Часть A. Заряженная пластина в конденсаторе. Посередине между одинаковыми незаряженными металлическими обкладками плоского конденсатора с площадью $S$ и расстоянием между ними $d\ll{\sqrt{S}}$ находится такая же по форме диэлектрическая пластина массы $m$, заряженная равномерно по поверхности зарядом $q>0$. Обкладки конденсатора подключили к источнику постоянного напряжения $\mathcal{E}$ с нулевым внутренним сопротивлением. Затем пластину отпускают. При движении пластины обкладки конденсатора остаются неподвижными. Обозначим за $x$ отклонение пластины от начального положения, за $q_1$ — заряд левой обкладки, а за $q_2$ — заряд правой обкладки.
Выразите заряды обкладок конденсатора $q_1(x)$ и $q_2(x)$ через $\mathcal{E}$, $S$, $d$, $q$, $x$ и физические постоянные.
Выразите силу электростатического взаимодействия $F(x)$ пластины с обкладками через $\mathcal{E}$, $S$, $d$, $q$, $x$ и физические постоянные. Можно показать, что зависимость смещения пластины $x(t)$ от времени имеет следующий вид $$x(t)=Ae^{at}+Be^{-at}+C, $$ где $a$ зависит только от $\mathcal{E}$, $S$, $d$, $q$ и $m$, а $A$, $B$ и $C$ определяются начальными условиями.
Выразите $a$, $A$, $B$ и $C$ через $\mathcal{E}$, $S$, $d$, $q$, $m$ и физические постоянные.
Часть B. Конденсатор с диэлектриком Плоский конденсатор с площадью обкладок $S$ и расстоянием между ними $d\ll{\sqrt{S}}$ заполнен диэлектриком с диэлектрической проницаемостью $\varepsilon$ и удельным сопротивлением $\rho$. Диэлектрик и обкладки имеют хороший электрический контакт. Пусть разность потенциалов между обкладками конденсатора равна $V$.
Выразите скорость пластины $v^*$ в момент удара об обкладку конденсатора через $\mathcal{E}$, $S$, $d$, $q$, $m$ и физические постоянные.
Найдите заряды $q$ на металлических обкладках конденсатора. Ответ выразите через $V$, $S$, $d$, $\varepsilon$ и физические постоянные.
Найдите силу тока $I$, протекающего через диэлектрик. Ответ выразите через $V$, $S$, $d$, $\rho$ и физические постоянные. Из двух предыдущих пунктов следует, что схема такого конденсатора в электрической цепи эквивалентна некоторому соединению резистора с сопротивлением $R$ и конденсатора с емкостью $C$.
Найдите $R$ и $C$, а также укажите вид соединения данных элементов (последовательно или параллельно). Теперь сложный конденсатор подключается к источнику постоянного напряжения $\mathcal{E}$, имеющему внутреннее сопротивление $r$. В начальный момент времени конденсатор не заряжен.
Часть C. Конденсатор с двумя диэлектриками Плоский конденсатор с расстоянием между обкладками $d$ заполнен двумя диэлектриками. Один — с диэлектрической проницаемостью $\varepsilon_1$, удельным сопротивлением $\rho_1$ и площадью контакта с обкладками $S_1$, а другой — с диэлектрической проницаемостью $\varepsilon_2$, удельным сопротивлением $\rho_2$ и площадью контакта с обкладками $S_2$. Оба диэлектрика имеют хороший электрический контакт с обкладками конденсатора.
Найдите зависимость от времени силы тока $I(t)$, протекающего через источник. Ответ выразите через $\mathcal{E}$, $r$, $R$, $C$ и $t$.
Найдите эквивалентную ёмкость $C_0$ данного конденсатора. Ответ выразите через $S_1$, $S_2$, $\varepsilon_1$, $\varepsilon_2$, $d$ и физические постоянные.
Найдите эквивалентное сопротивление $R_0$ данного конденсатора. Ответ выразите через $S_1$, $S_2$, $\rho_1$, $\rho_2$ и $d$. Данный конденсатор последовательно с конденсатором ёмкости $C$ подключают к источнику постоянного напряжения $\mathcal{E}$, имеющему нулевое внутреннее сопротивление. Пока ключ был разомкнут, конденсаторы были не заряжены. Напряжение на сложном конденсаторе измеряется идеальным вольтметром $V$.
Найдите заряд $q_C(0)$ на конденсаторе ёмкости $C$ сразу после замыкания ключа. Ответ выразите через $\mathcal{E}$, $C$ и $C_0$.
Найдите зависимость показаний вольтметра $V(t)$ от времени $t$ после замыкания ключа. Ответ выразите через $\mathcal{E}$, $C$, $C_0$, $R_0$ и $t$.
Какое количество теплоты $Q_{R_0}$ выделится на сопротивлении $R_0$? Ответ выразите через $\mathcal{E}$, $C$ и $C_0$. $\textit{Примечание}$ : $$\int\frac{dx}{ax+b}=\frac{1}{a}\ln\left(ax+b\right)+C $$ $$\int e^{ax}dx=\frac{e^{ax}}{a}+C $$
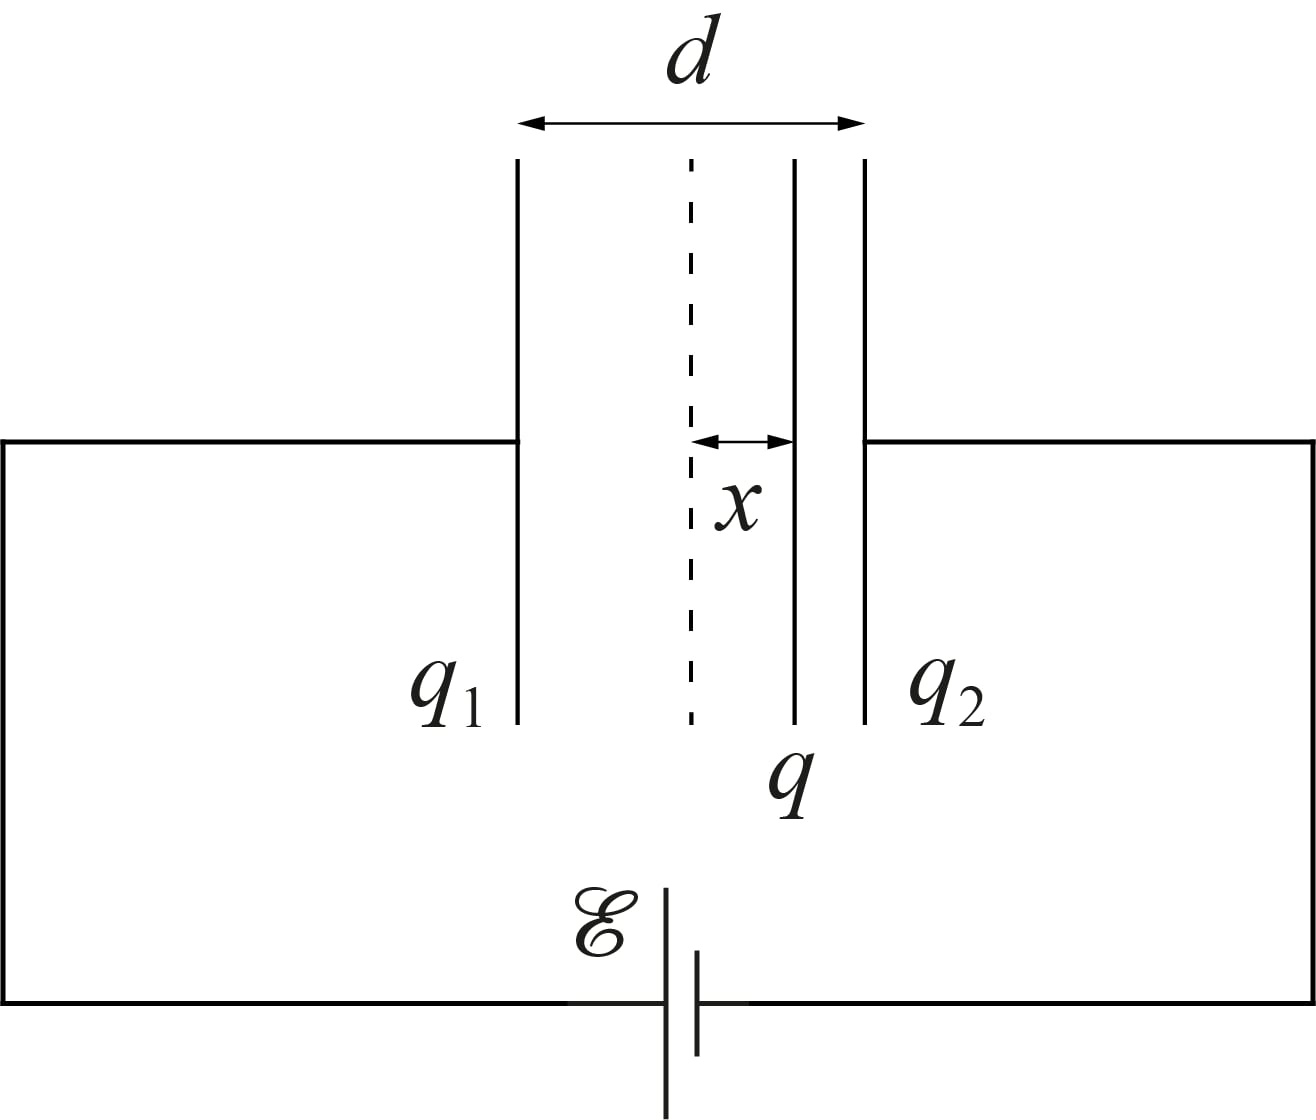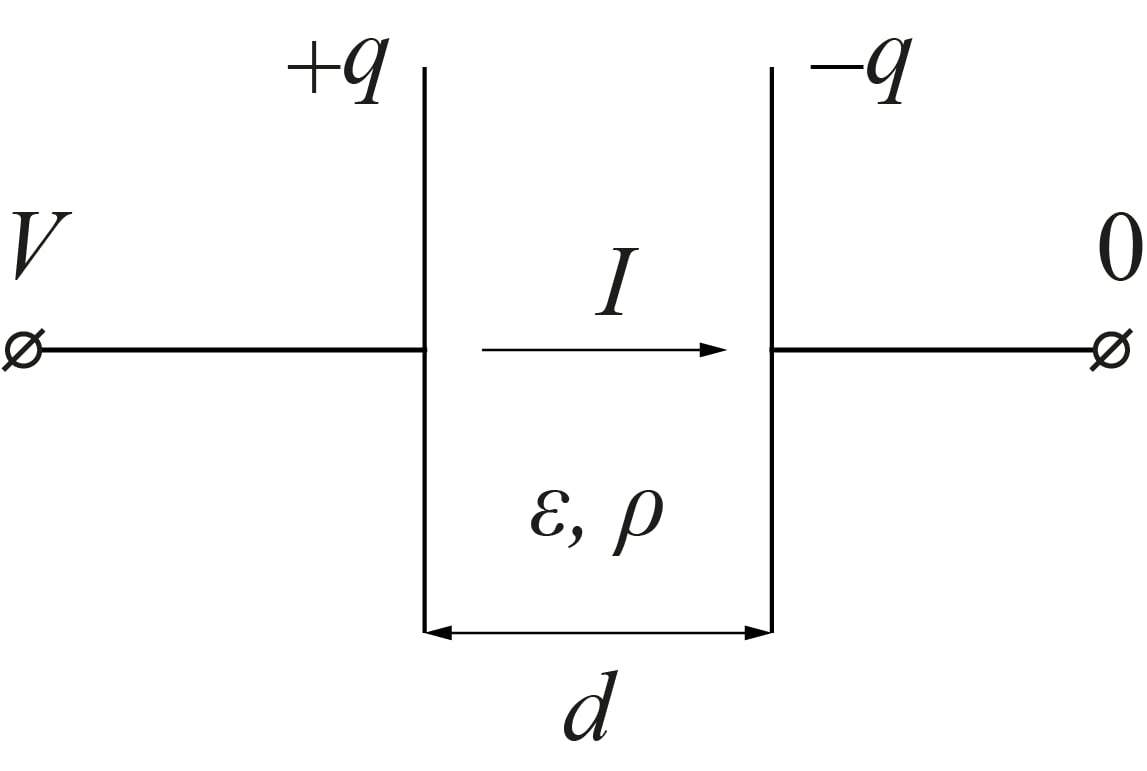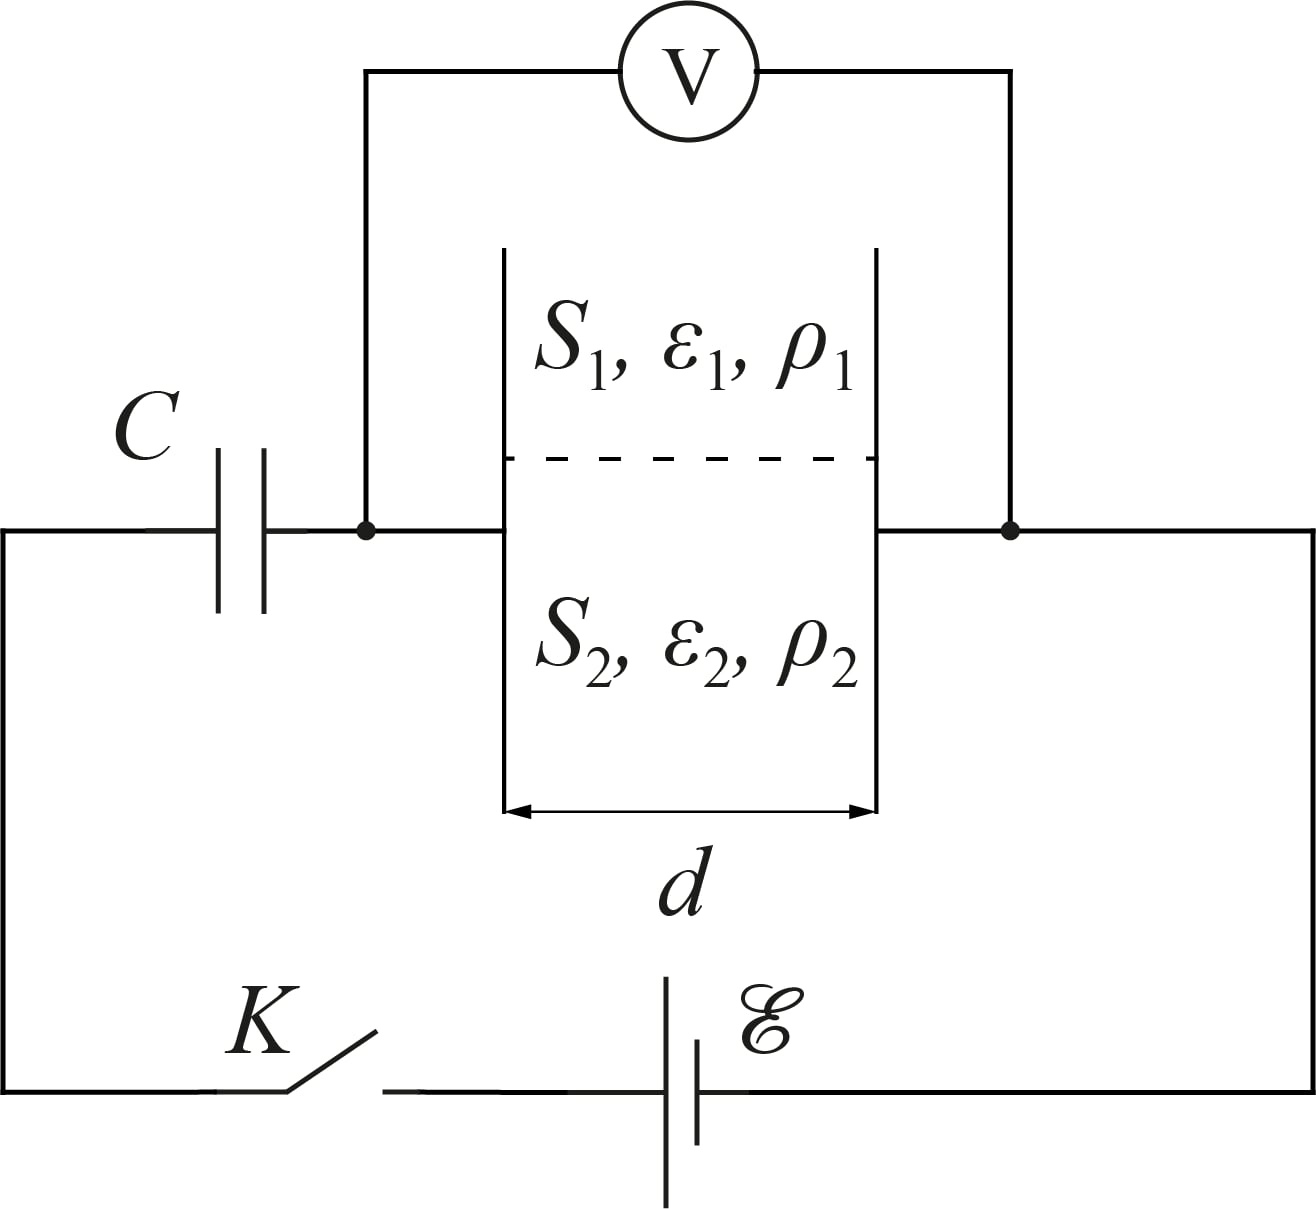
Выразите заряды обкладок конденсатора $q_1(x)$ и $q_2(x)$ через $\mathcal{E}$, $S$, $d$, $q$, $x$ и физические постоянные.
Решение: Рассмотрим смещение пластины на величину $x$ от центра. Найдём разность потенциалов на обкладках $1$ и $2$ в поле пластины. $$\varphi_{1q}-\varphi_{2q}=-2E_qx=-\frac{qx}{S\epsilon_0} $$ С другой стороны, поскольку конденсатор изначально не заряжен, разность потенциалов в поле конденсатора $$\varphi_{1C}-\varphi_{2C}=\frac{q_1d}{S\epsilon_0} $$ Суммарно $$\varphi_1-\varphi_2=\mathcal{E}=\frac{q_1d-qx}{S\epsilon_0} $$ откуда $$q_1=-q_2=\frac{qx}{d}+\frac{\epsilon_0\mathcal{E}S}{d} $$

Выразите силу электростатического взаимодействия $F(x)$ пластины с обкладками через $\mathcal{E}$, $S$, $d$, $q$, $x$ и физические постоянные.
Решение: $$F_x(x)=\frac{q_1q}{S\epsilon_0}=\frac{q^2x}{S\epsilon_0d}+\frac{\mathcal{E}q}{d} $$

Выразите $a$, $A$, $B$ и $C$ через $\mathcal{E}$, $S$, $d$, $q$, $m$ и физические постоянные.
Решение: Уравнение движения можно записать в виде $$\frac{mS\epsilon_0d}{q^2}\frac{d^2x}{dt^2}=x+\frac{\mathcal{E}S\epsilon_0}{q} $$ Подставляя полученный вид зависимости $x(t)$, сразу находим $$a=\frac{q}{\sqrt{mS\epsilon_0d}} $$ $$C=-\frac{\mathcal{E}S\epsilon_0}{q} $$ Далее учтём, что $x=0,\frac{dx}{dt}$в момент времени $t=0$ $$x=A+B+C=0 $$ $$\frac{dx}{dt}=a\left(A-B\right)=0 $$ откуда $$A=B=-\frac{C}{2} $$ и окончательно $$A=B=\frac{\mathcal{E}S\epsilon_0}{2q} $$

Выразите скорость пластины $v^*$ в момент удара об обкладку конденсатора через $\mathcal{E}$, $S$, $d$, $q$, $m$ и физические постоянные.
Решение: Можно воспользоваться результатом пункта $A3$, а также законом сохранения энергии $$\frac{mv^2}{2}=\int\limits_0^{\frac{d}{2}}F_x(x)dx=\frac{\mathcal{E}q}{2}+\frac{q^2d}{8S\epsilon_0} $$ откуда $$v=\sqrt{\frac{\mathcal{E}q}{m}+\frac{q^2d}{4S\epsilon_0m}} $$

Найдите заряды $q$ на металлических обкладках конденсатора. Ответ выразите через $V$, $S$, $d$, $\varepsilon$ и физические постоянные.
Решение: Под воздействием зарядов на металлических обкладках, электрическое поле внутри диэлектрика уменьшается в $\varepsilon$ раз, откуда $$\frac{V}{d}=\frac{q}{S\epsilon_0\varepsilon} $$ откуда $$q=\frac{\varepsilon\epsilon_0SV}{d} $$

Найдите силу тока $I$, протекающего через диэлектрик. Ответ выразите через $V$, $S$, $d$, $\rho$ и физические постоянные.
Решение: Из закона Ома в дифференциальной форме $$\vec{j}=\frac{\vec{E}}{\rho} $$ Откуда $$\frac{I}{S}=\frac{V}{\rho{d}} $$ Или $$I=\frac{VS}{\rho{d}} $$

Найдите $R$ и $C$, а также укажите вид соединения данных элементов (последовательно или параллельно).
Решение: $$R=\frac{\rho{d}}{S} $$ $$C=\frac{\varepsilon\epsilon_0S}{d} $$ Полученное выражение для силы тока говорит о том, что не все заряды, текущие по подводящим проводам остаются на обкладках конденсатора, а часть из них протекает в объёме диэлектрика. Это говорит о том, что эквивалетная схема представляет собой параллельные резистор $R$ и конденсатор $C$.

Найдите зависимость от времени силы тока $I(t)$, протекающего через источник. Ответ выразите через $\mathcal{E}$, $r$, $R$, $C$ и $t$.
Решение: Выражение для силы тока, текущего через источник. следующее $$I(t)=\frac{\mathcal{E}}{r}-\frac{q_C(t)}{rC} $$ Найдём $q_C(t)$. Из первого закона Кирхгофа $$I=I_R+I_C=\frac{q_C}{RC}+I_C $$ откуда $$I_C=\frac{\mathcal{E}}{r}-\frac{q_C(t)(R+r)}{rRC} $$ $$\frac{(R+r)}{rRc}dt=\frac{dq_C}{\frac{C\mathcal{E}R}{R+r}-q_C} $$ Интегрируя $$\frac{(R+r)}{rRc}t=\int\limits_0^{q_C}\frac{dq_C}{\frac{C\mathcal{E}R}{R+r}-q_C}=-\ln\left(1-\frac{q_C(R+r)}{C\mathcal{E}R}\right) $$ или $$q_C(t)=\frac{C\mathcal{E}R}{R+r}\left(1-e^{-\frac{(R+r)}{rRC}t}\right) $$ и окончательно $$I(t)=\frac{\mathcal{E}}{R+r}+\frac{\mathcal{E}R}{r(R+r)}e^{-\frac{(R+r)}{rRC}t} $$

Найдите эквивалентную ёмкость $C_0$ данного конденсатора. Ответ выразите через $S_1$, $S_2$, $\varepsilon_1$, $\varepsilon_2$, $d$ и физические постоянные.
Решение: Данную систему можно представить как два параллельно соединённых сложных конденсатора, что говорит о том, что эквивалентные сопротивление и ёмкость могут быть вычислены по формулам параллельного соединения. Отсюда $$C_0=C_1+C_2=\frac{\varepsilon_1\epsilon_0S_1}{d}+\frac{\varepsilon_2\epsilon_0S_2}{d} $$

Найдите эквивалентное сопротивление $R_0$ данного конденсатора. Ответ выразите через $S_1$, $S_2$, $\rho_1$, $\rho_2$ и $d$.
Решение: $$R_0=\frac{R_1R_2}{R_1+R_2}=\frac{\rho_1\rho_2d}{\rho_1S_2+\rho_2S_1} $$

Найдите заряд $q_C(0)$ на конденсаторе ёмкости $C$ сразу после замыкания ключа. Ответ выразите через $\mathcal{E}$, $C$ и $C_0$.
Решение: После замыкания ключа заряд практически мгновенно перераспределяется между обкладками конденсаторов $C$ и $C_0$. Отсюда $$q_C=q_{C_0} $$ а также $$\mathcal{E}=\frac{q_C}{C}+\frac{q_{C_0}}{C_0} $$ и окончательно $$q_C=\frac{\mathcal{E}CC_0}{C+C_0} $$

Найдите зависимость показаний вольтметра $V(t)$ от времени $t$ после замыкания ключа. Ответ выразите через $\mathcal{E}$, $C$, $C_0$, $R_0$ и $t$.
Решение: Выражение для падения напряжения на источнике следующее $$\mathcal{E}=\frac{q_C}{C}+\frac{q_{C_0}}{C_0} $$ Пусть $q_{R_0}$ - заряд, протёкший через резистор. Тогда $$\mathcal{E}=\frac{q_{R_0}}{C}+q_{C_0}\left(\frac{1}{C}+\frac{1}{C_0}\right) $$ С другой стороны $$\frac{q_{C_0}}{C_0}=I_{R_0}R_0 $$ откуда $$\mathcal{E}=\frac{q_{R_0}}{C}+I_{R_0}R_0\left(1+\frac{C_0}{C}\right) $$ Отсюда $$\frac{dt}{R_0(C+C_0)}=\frac{dq_{R_0}}{C\mathcal{E}-q_{R_0}} $$ Учитывая, что $q_{R_0}(0)=0$ $$\frac{t}{R_0(C+C_0)}=\int\limits_0^{q_{R_0}}\frac{dq_{R_0}}{C\mathcal{E}-q_{R_0}}=-\ln\left(1-\frac{q_{R_0}}{C\mathcal{E}}\right) $$ $$q_{R_0}=C\mathcal{E}\left(1-e^{-\frac{t}{R_0(C+C_0)}}\right) $$ Дифференцируя $$V(t)=I_{R_0}(t)R_0=\frac{C\mathcal{E}}{C+C_0}e^{-\frac{t}{R_0(C+C_0)}} $$

Какое количество теплоты $Q_{R_0}$ выделится на сопротивлении $R_0$? Ответ выразите через $\mathcal{E}$, $C$ и $C_0$.
Решение: В начальный момент в цепи выделяется количество теплоты $$Q_0=\frac{q_C\mathcal{E}}{2}=\frac{CC_0{\mathcal{E}}^2}{2(C+C_0)} $$ В установившемся режиме конденсатор $C_0$ не заряжен, поэтому за всё время в цепи выделяется количество теплоты $$Q_{\infty}=\frac{C\mathcal{E}^2}{2} $$ $$Q_{R_0}=Q_{\infty}-Q_0=\frac{C^2\mathcal{E}^2}{2(C+C_0)} $$
Темы:
T, Конденсатор, Электростатика, Электромагнетизм, Емкость, Сборы XY, W, 2022, Утечка